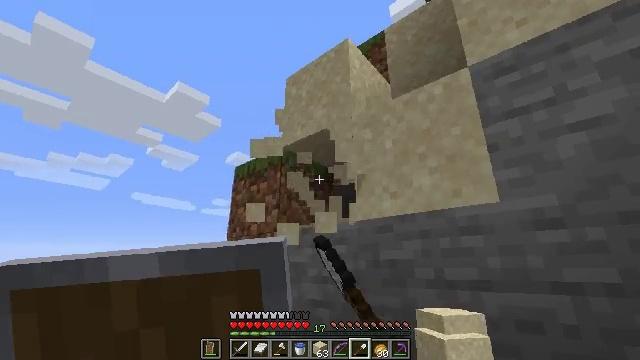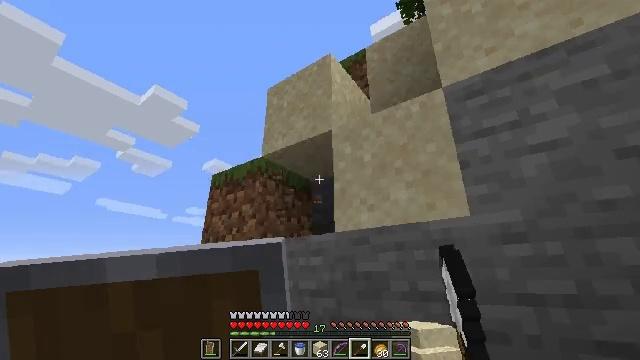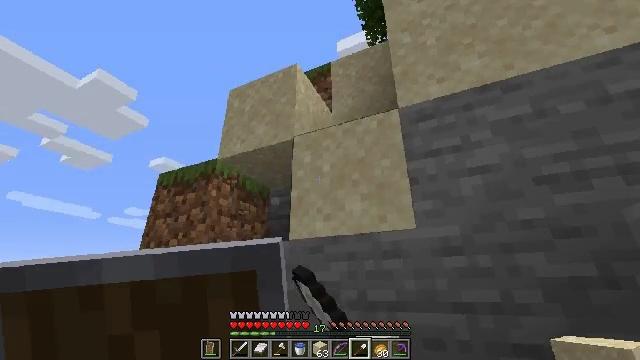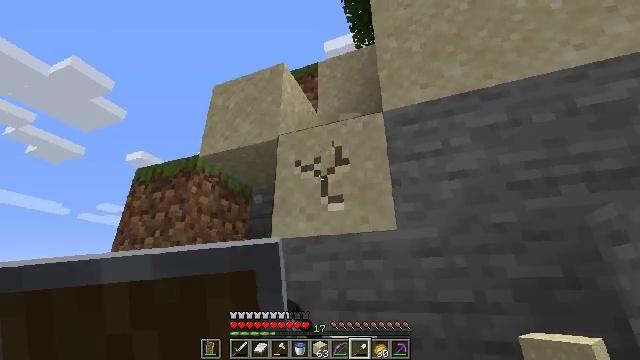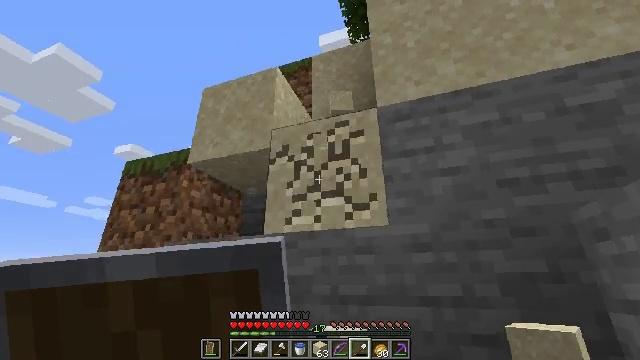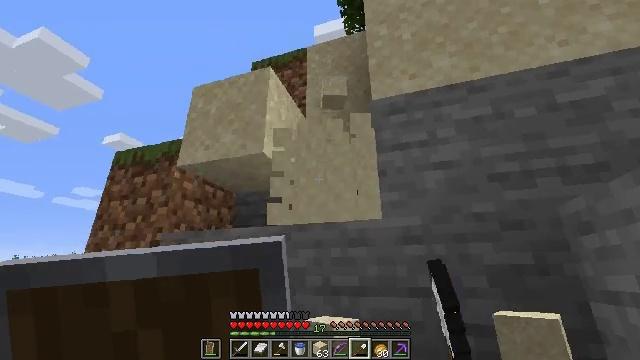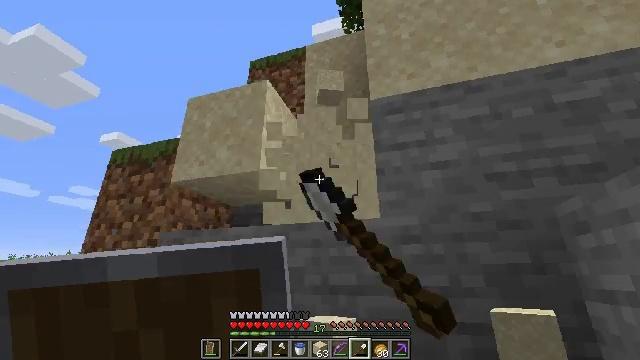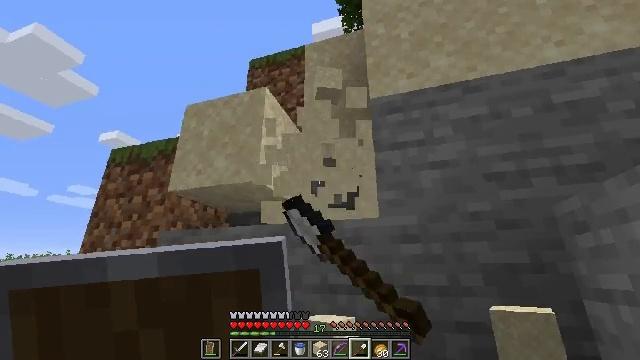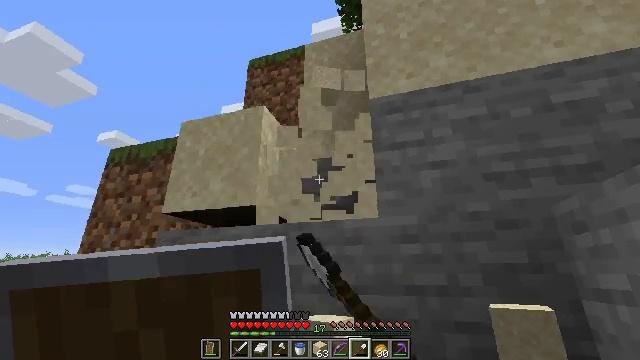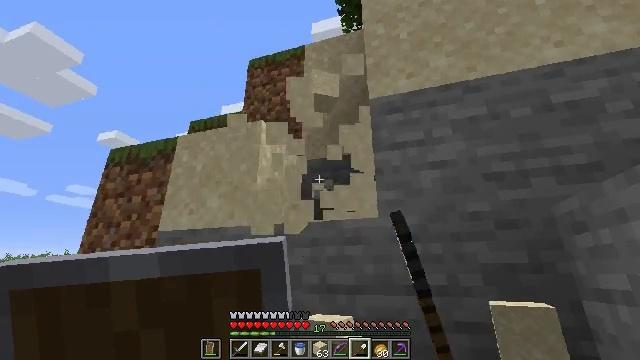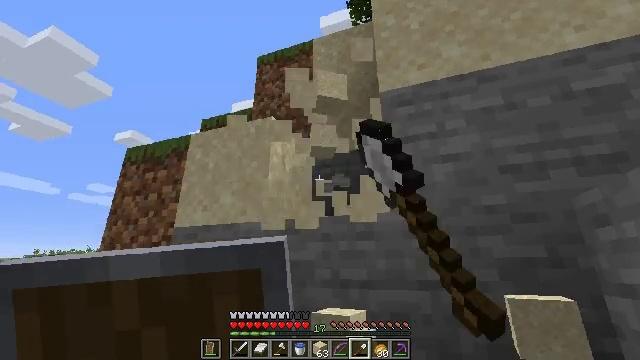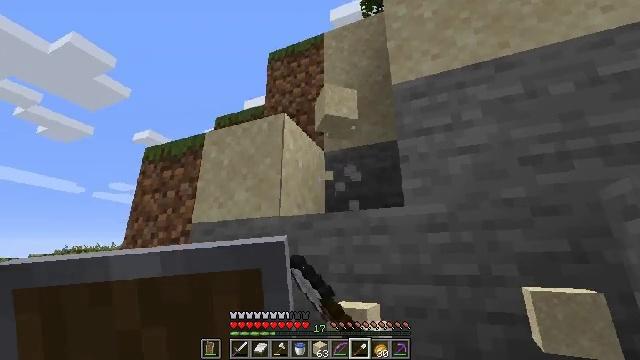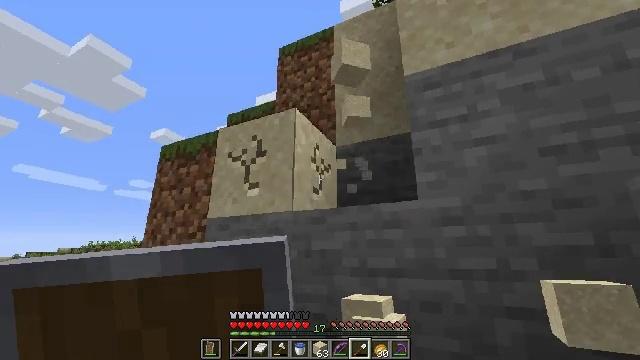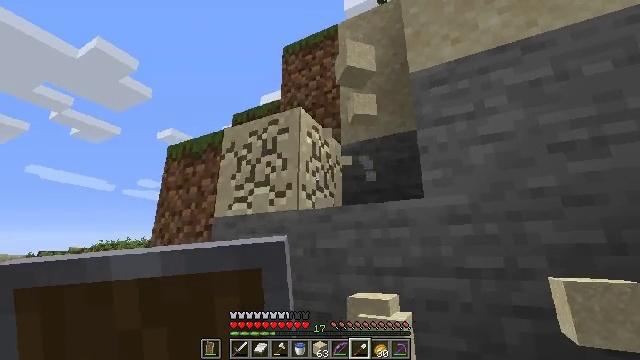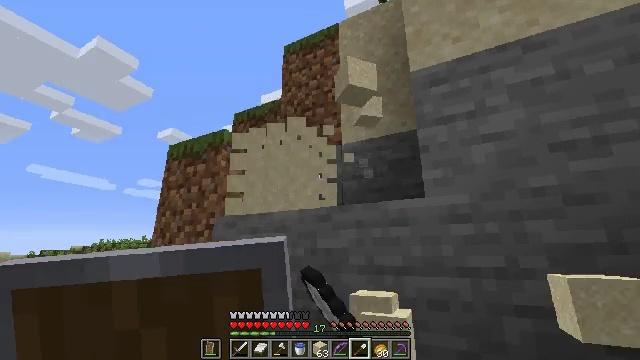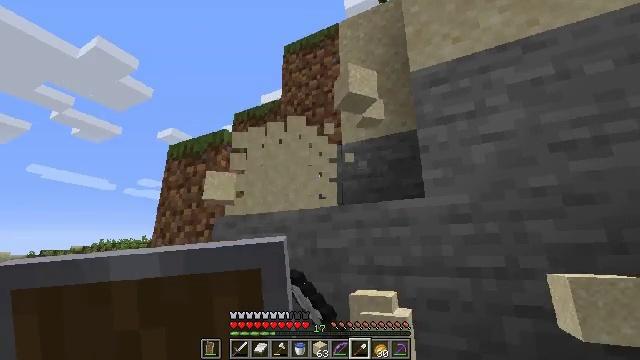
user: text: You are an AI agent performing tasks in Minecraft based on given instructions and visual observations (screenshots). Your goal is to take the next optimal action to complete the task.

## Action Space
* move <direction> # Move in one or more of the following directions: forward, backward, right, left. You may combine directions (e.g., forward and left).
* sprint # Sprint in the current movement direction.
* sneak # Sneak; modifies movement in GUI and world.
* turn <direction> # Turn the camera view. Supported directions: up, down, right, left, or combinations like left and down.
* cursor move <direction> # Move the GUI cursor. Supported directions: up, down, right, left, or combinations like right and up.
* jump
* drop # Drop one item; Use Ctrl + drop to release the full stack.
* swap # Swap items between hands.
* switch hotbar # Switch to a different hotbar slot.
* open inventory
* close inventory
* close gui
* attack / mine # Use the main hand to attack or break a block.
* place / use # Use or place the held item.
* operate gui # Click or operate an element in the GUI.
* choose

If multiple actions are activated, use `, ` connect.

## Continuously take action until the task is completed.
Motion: motion action
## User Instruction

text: Mine sand by the water.
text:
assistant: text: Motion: turn right and up, attack / mine
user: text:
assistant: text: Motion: turn right and up, attack / mine
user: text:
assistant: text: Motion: turn right, attack / mine
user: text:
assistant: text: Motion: turn right and down, attack / mine
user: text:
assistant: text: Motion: turn right and down, attack / mine
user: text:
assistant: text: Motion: attack / mine
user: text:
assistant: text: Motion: attack / mine
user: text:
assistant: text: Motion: attack / mine
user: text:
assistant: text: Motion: attack / mine
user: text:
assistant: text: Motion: turn left and down, attack / mine
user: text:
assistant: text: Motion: turn left and down, attack / mine
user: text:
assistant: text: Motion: turn left and down, attack / mine
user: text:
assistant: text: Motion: turn left, attack / mine
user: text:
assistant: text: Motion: attack / mine
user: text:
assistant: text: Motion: attack / mine
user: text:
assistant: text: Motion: attack / mine
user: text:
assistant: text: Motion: attack / mine
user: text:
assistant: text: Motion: attack / mine
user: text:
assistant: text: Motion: no_op
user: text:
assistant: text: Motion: turn right and down
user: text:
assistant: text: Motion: turn right and down
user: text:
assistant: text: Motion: move forward, turn right and down, jump
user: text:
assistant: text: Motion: move forward, turn right and down, jump
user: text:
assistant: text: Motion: move forward, turn right and down, jump
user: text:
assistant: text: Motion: move forward, turn right and down, jump
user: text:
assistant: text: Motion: move forward, turn down
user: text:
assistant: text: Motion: move forward, turn down
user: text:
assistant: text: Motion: move forward, turn down
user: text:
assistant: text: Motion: move forward, turn down
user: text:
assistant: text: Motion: move forward, turn down